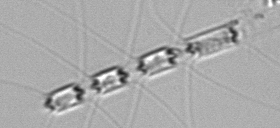
Label: Chaetoceros_didymus